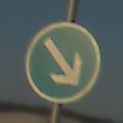
Verkehrszeichen: VorgeschriebeneVorbeifahrtRechts
Umgebung: Outdoor, Beach
Tageszeit: SunriseSunset
Wetter: Clear
Licht: Natural
Jahreszeit: NotSpecified
Kontrast: HighContrast